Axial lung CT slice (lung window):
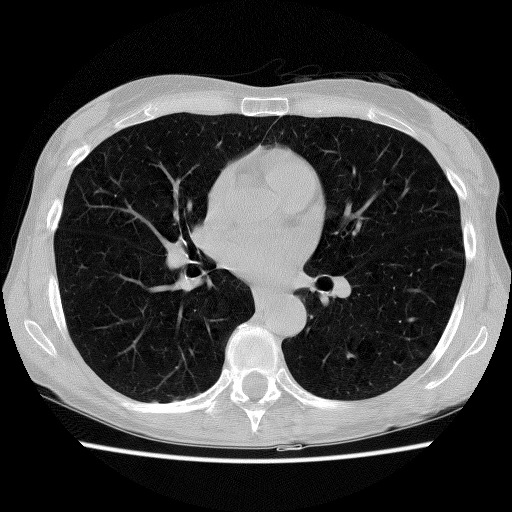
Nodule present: no